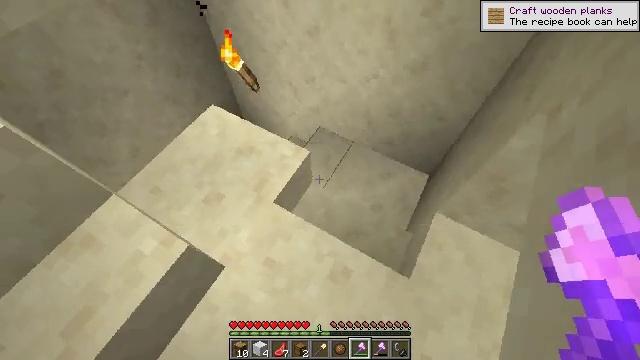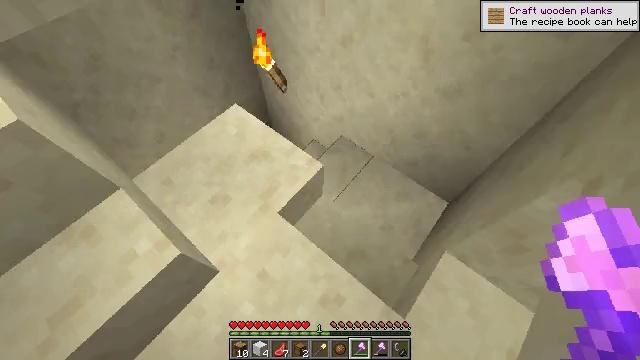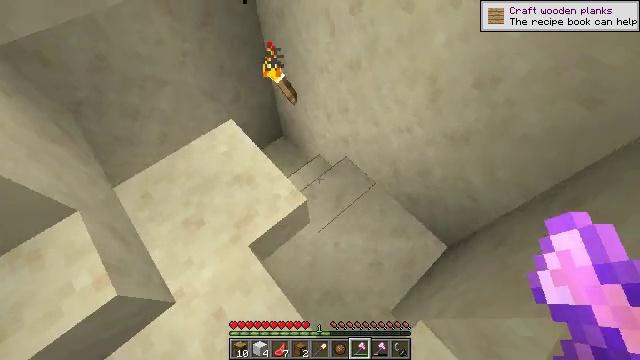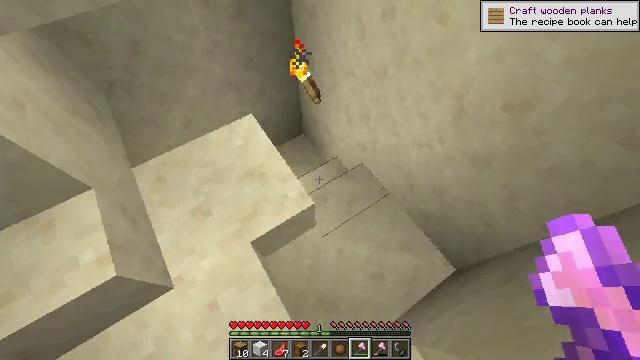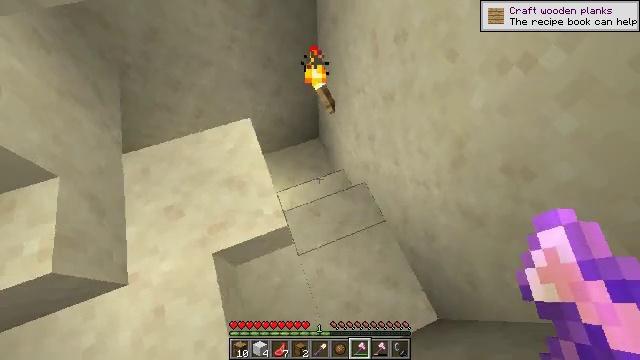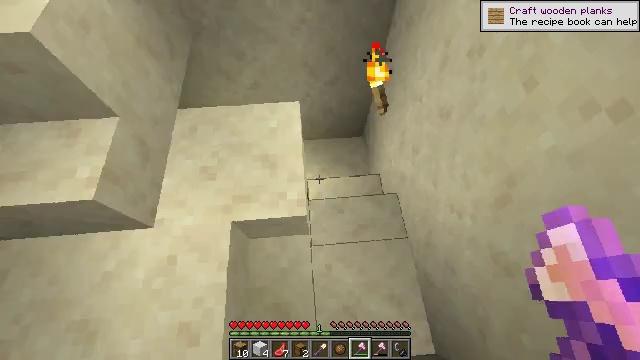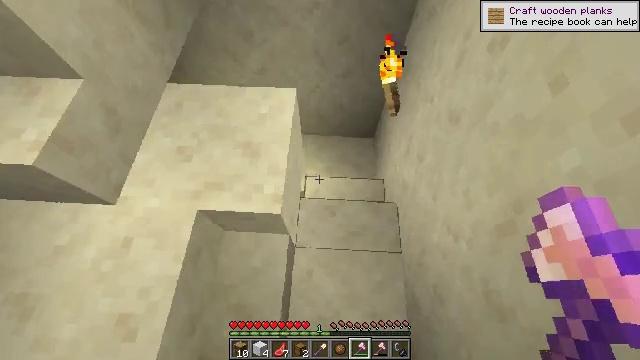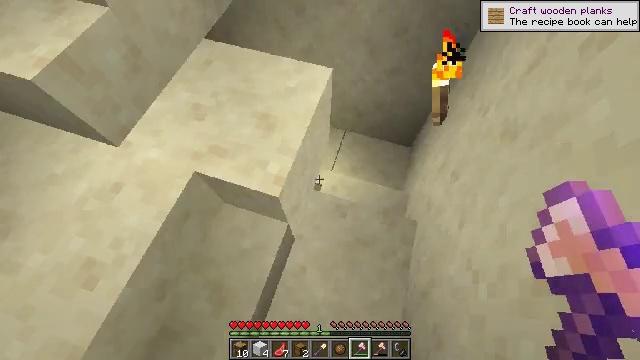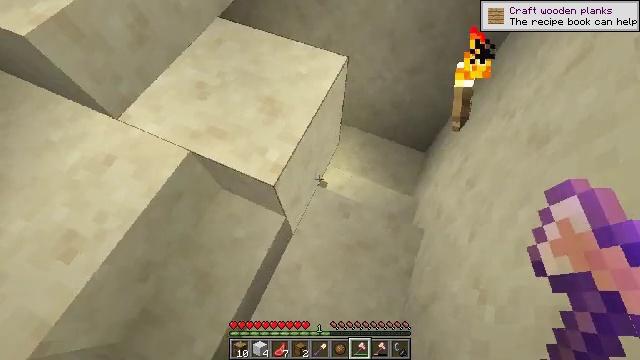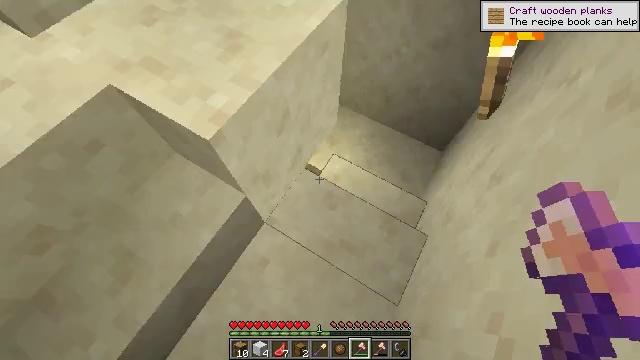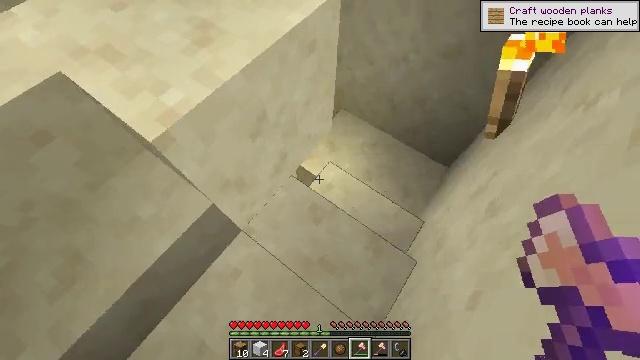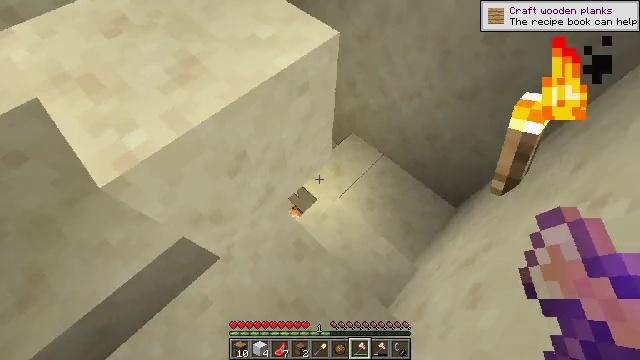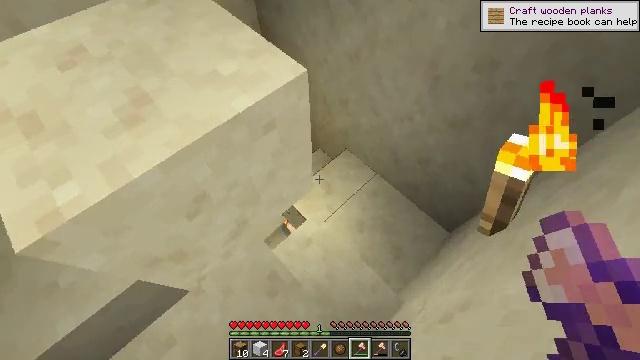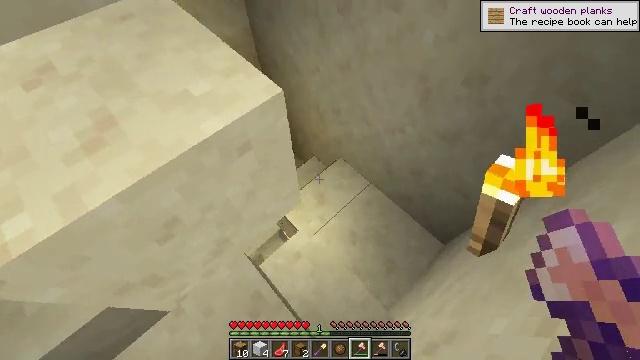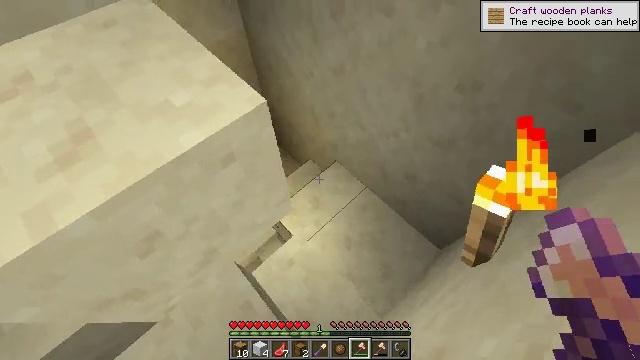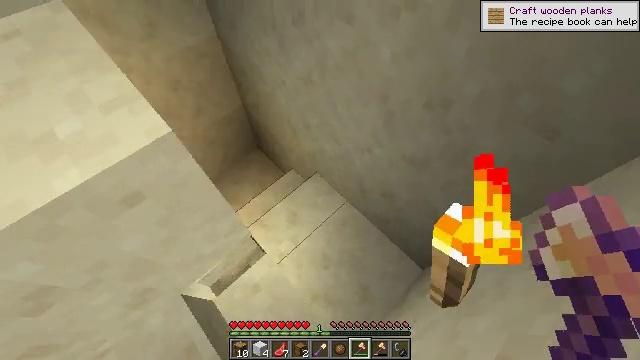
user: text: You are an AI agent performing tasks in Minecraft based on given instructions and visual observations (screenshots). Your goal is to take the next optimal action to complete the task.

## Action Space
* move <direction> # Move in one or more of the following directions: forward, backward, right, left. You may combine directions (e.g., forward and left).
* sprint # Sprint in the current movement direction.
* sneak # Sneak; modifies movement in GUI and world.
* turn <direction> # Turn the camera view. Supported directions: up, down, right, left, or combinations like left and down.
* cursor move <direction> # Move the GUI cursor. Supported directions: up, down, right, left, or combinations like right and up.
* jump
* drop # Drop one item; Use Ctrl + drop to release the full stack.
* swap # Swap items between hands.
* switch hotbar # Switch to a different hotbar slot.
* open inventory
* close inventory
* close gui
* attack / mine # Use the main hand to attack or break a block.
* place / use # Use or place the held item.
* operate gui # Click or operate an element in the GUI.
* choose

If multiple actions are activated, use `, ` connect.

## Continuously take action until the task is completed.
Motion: motion action
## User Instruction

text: Left-click to mine the lectern.
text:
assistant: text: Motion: move forward and move right, turn left
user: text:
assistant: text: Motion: move forward and move right, turn left
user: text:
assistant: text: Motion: move forward and move right, turn left
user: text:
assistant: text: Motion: move forward and move right, turn left
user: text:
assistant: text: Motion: move forward and move right, turn left and down
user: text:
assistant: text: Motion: move forward and move right, turn left
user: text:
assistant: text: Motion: move forward and move right, turn left
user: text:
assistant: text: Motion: move forward and move right, turn left
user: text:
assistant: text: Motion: move forward and move right, turn left
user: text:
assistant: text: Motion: move forward and move right, turn left
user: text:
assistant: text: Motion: move forward and move right, turn left and up
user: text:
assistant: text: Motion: move forward and move right, turn left
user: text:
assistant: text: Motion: move forward and move right
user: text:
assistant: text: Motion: move forward and move right
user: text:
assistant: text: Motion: move forward and move right
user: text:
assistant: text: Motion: move forward and move right
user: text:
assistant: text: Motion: move forward and move right
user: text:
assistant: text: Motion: move forward and move right, turn left
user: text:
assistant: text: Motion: move forward and move right, turn left
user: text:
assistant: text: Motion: move forward and move right, turn left and up
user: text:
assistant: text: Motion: move forward and move right, turn left and up
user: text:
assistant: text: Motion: move forward and move right, turn left and up
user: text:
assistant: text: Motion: move forward and move right, turn left and up
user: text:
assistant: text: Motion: move forward and move right, turn left
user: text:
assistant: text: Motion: move forward and move right, turn left
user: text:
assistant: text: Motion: move forward and move right, turn left
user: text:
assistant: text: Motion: move forward and move right, turn left and up
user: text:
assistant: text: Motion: move forward and move right, turn left
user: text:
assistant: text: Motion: move forward and move right, turn left
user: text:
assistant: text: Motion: move forward and move right, turn left